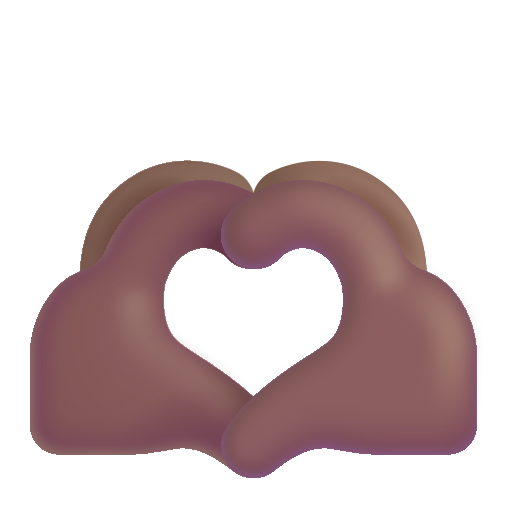
heart hands color  dark